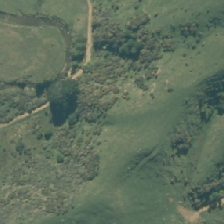
Land cover: grose_broom